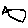
Label: fish